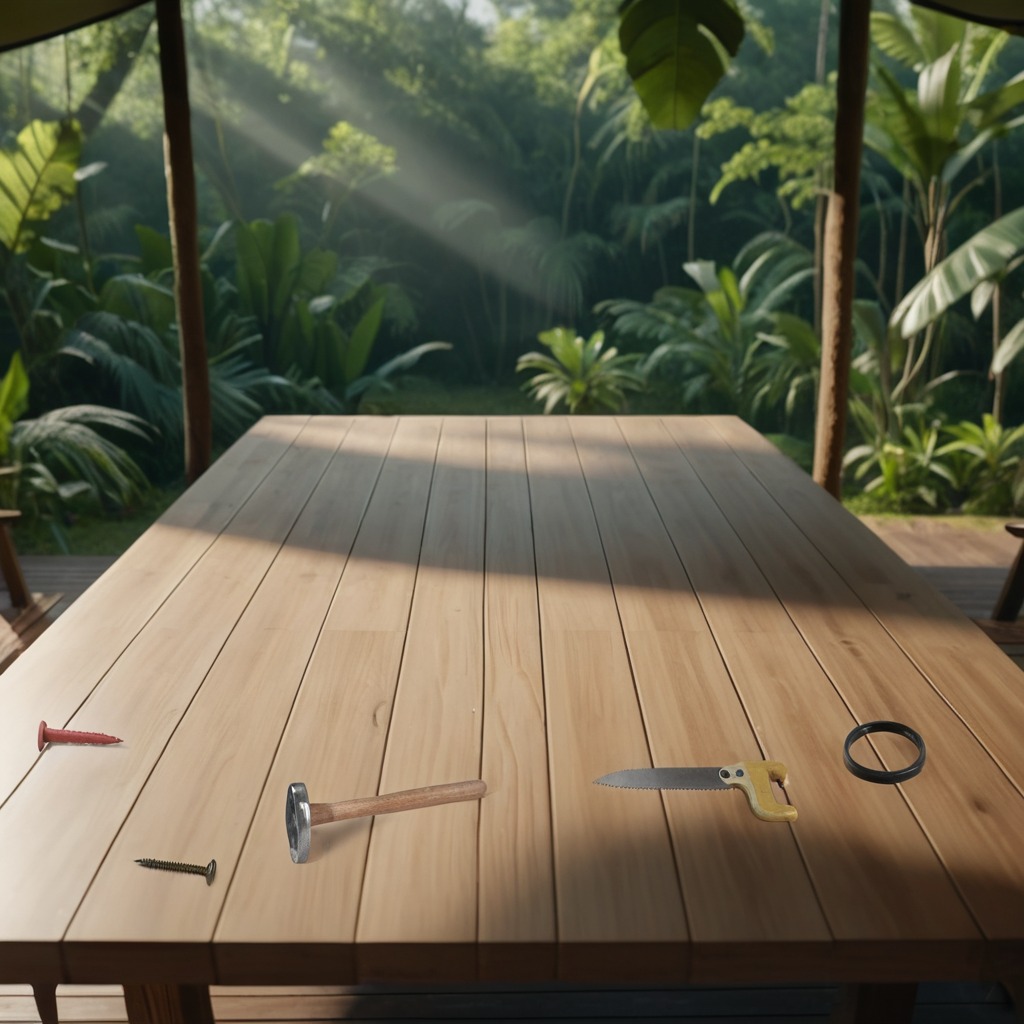
A rubber o-ring, a metal machine screw, a hammer, an iron nail, and a handheld metal saw are lying on a wooden table inside a jungle field workshop tent.